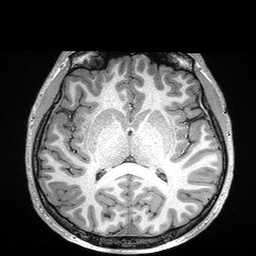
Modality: T1w
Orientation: coronal
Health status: healthy
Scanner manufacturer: siemens
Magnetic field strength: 3 T
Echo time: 0.00298 s